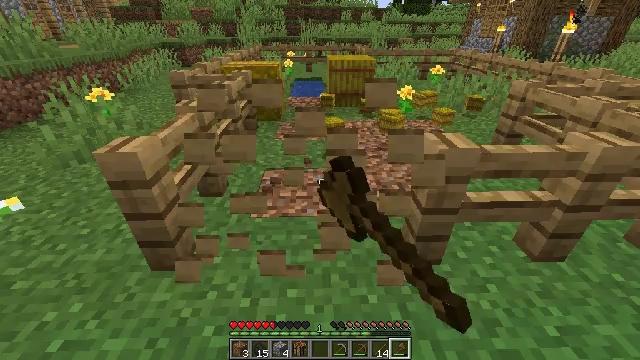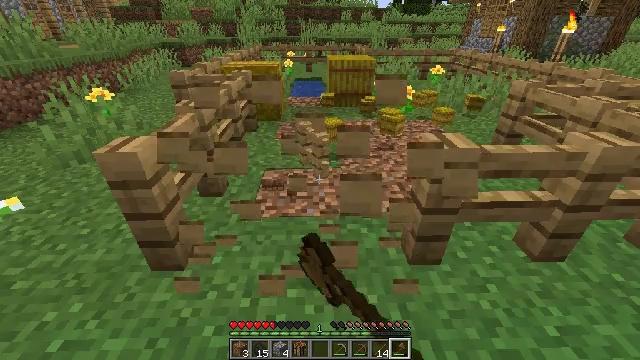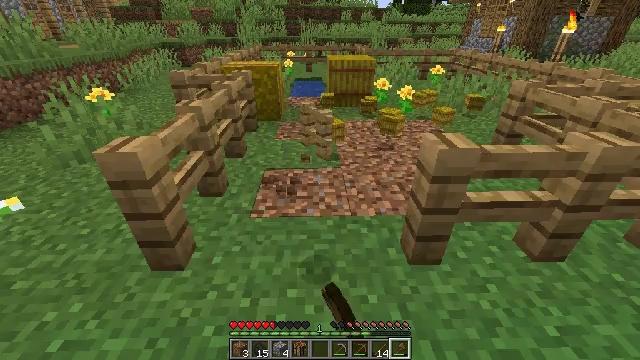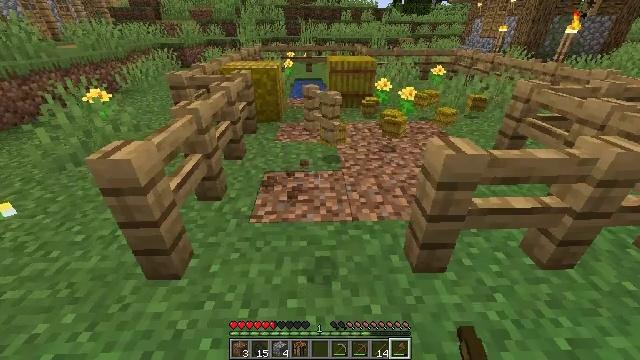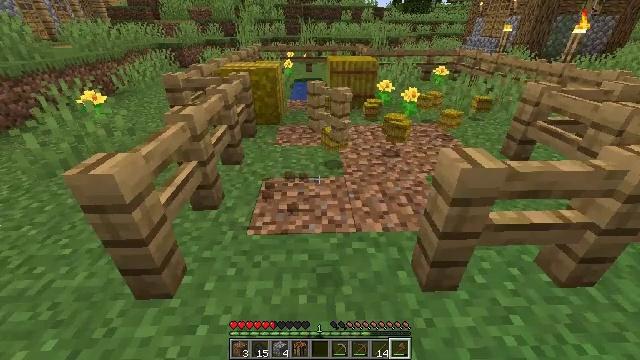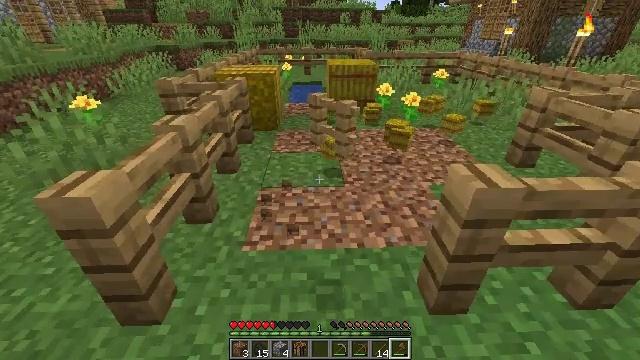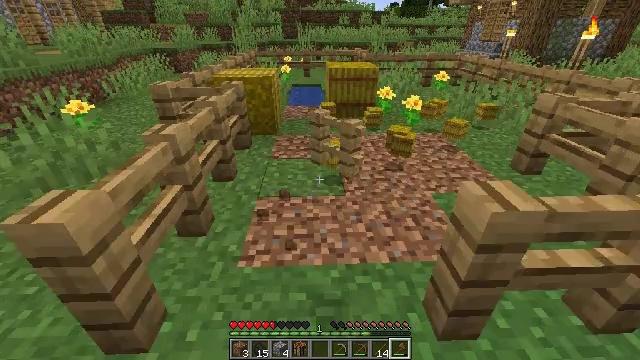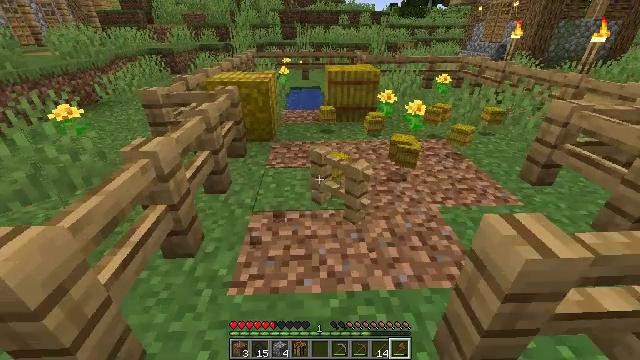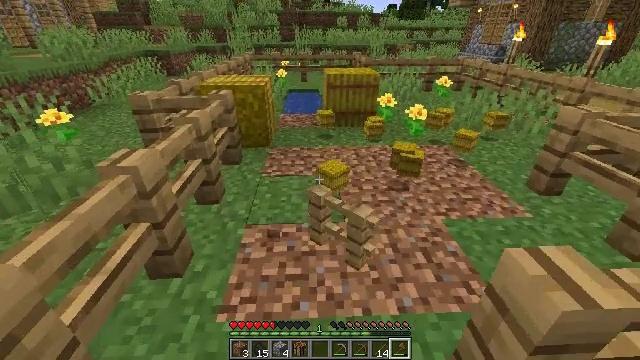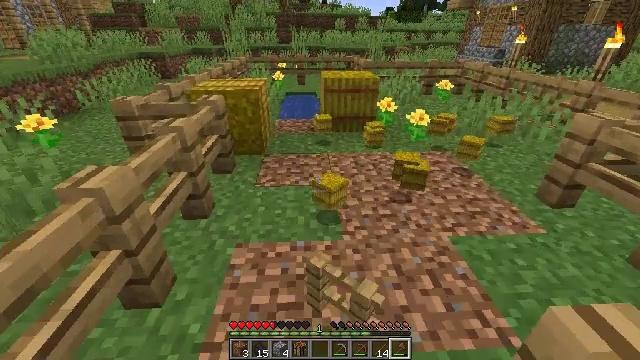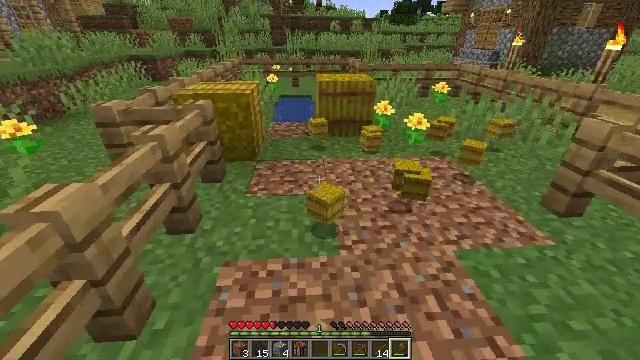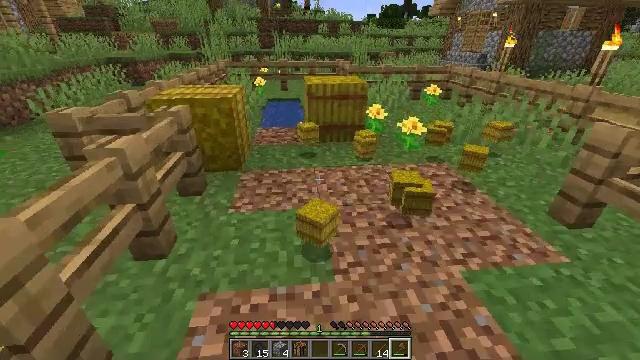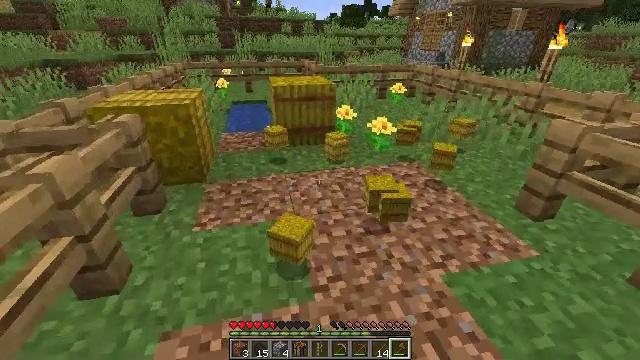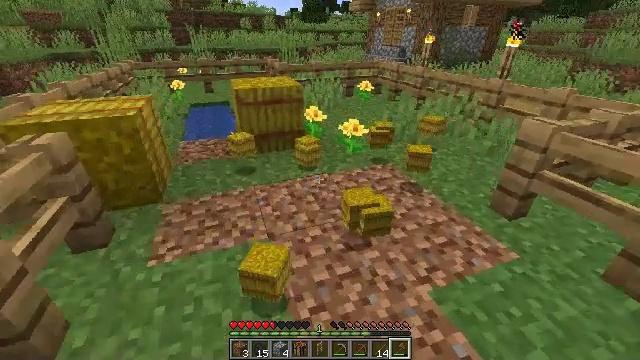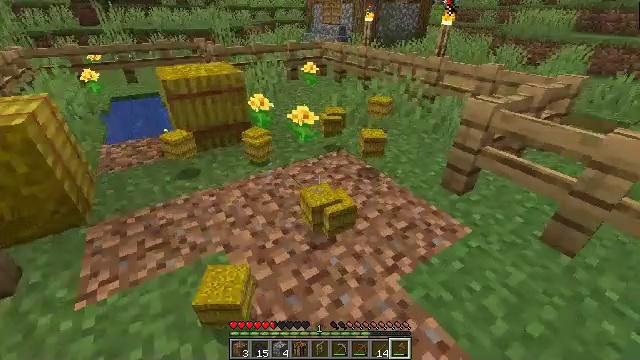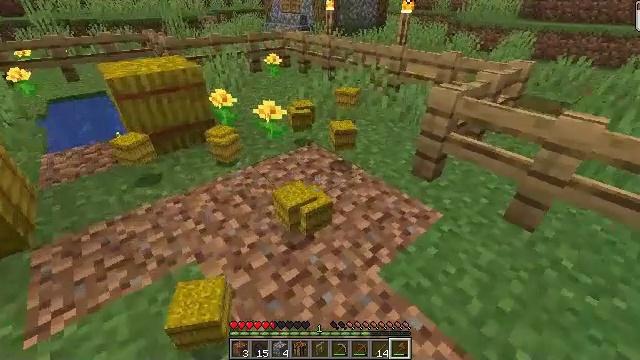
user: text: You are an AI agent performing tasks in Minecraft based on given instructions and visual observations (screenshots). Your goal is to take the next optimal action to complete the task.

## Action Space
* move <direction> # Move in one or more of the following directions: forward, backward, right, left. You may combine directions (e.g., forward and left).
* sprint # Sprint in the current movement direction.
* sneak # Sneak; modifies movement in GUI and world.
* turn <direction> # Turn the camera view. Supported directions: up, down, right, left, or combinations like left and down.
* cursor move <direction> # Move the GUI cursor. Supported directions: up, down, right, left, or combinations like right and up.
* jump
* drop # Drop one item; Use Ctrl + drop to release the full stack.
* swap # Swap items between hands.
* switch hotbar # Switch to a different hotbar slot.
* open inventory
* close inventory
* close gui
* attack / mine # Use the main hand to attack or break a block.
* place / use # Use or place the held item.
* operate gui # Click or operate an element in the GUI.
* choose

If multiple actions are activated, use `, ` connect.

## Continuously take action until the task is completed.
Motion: motion action
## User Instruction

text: Gather hay blocks from the farm.
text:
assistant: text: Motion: attack / mine
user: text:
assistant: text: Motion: attack / mine
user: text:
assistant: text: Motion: move forward, attack / mine
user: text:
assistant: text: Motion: move forward
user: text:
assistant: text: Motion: move forward
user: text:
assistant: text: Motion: move forward
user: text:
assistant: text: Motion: move forward
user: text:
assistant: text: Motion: move forward
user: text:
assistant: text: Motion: move forward
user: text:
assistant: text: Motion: move forward, turn right
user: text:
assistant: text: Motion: move forward, turn right
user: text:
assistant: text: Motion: move forward, turn right
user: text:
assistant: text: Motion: move forward, turn right
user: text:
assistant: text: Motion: move forward, turn right and down
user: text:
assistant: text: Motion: move forward, turn right and down
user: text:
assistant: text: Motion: move forward, turn right and down
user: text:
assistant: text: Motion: move forward, turn right
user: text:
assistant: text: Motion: move forward
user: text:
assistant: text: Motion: move forward
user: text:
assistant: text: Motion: move forward
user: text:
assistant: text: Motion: move forward
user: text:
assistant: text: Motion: move forward
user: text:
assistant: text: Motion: move forward and move left
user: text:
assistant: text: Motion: move forward and move left
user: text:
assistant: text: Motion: move forward and move left
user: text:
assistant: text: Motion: move forward and move left
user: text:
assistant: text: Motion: move forward and move left, turn right
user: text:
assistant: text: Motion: move forward and move left
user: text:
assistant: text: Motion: move forward and move left
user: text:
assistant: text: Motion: move left